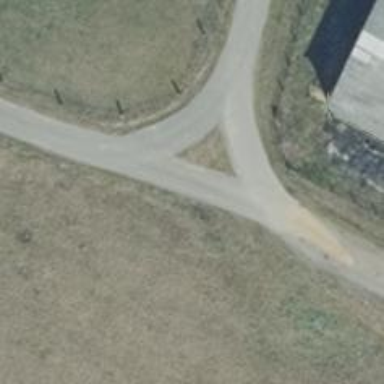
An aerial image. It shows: Asphalt road designated for service vehicles.